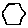
Label: hexagon